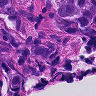
Metastatic tissue present: yes